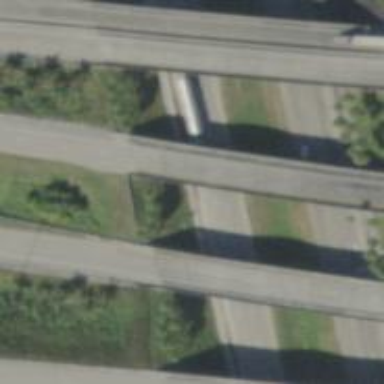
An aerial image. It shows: Motorway bridge.